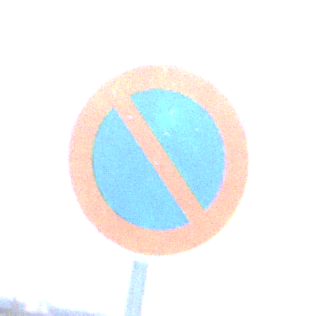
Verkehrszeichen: EingeschraenktesHalteverbot
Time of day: SunriseSunset
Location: Outdoor (Nature)
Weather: PartlyCloudy
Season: NotSpecified
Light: Natural